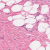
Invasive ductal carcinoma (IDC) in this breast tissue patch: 0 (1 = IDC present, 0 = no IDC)